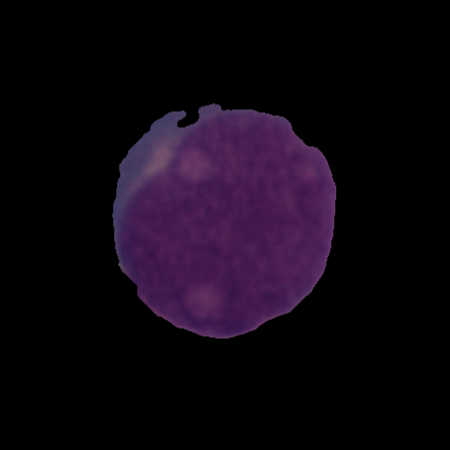
Label: cancer